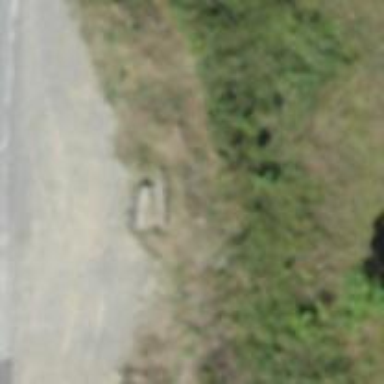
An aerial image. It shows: Bench.